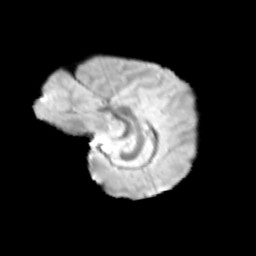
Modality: T2w
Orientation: sagittal
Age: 10
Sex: female
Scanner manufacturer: siemens
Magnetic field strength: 3 T
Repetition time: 3.8 s
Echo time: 0.07 s